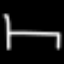
Label: bed